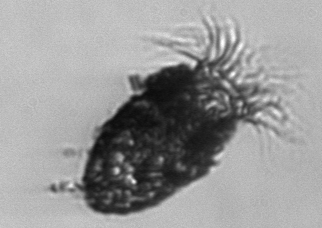
Label: Stenosemella_pacifica